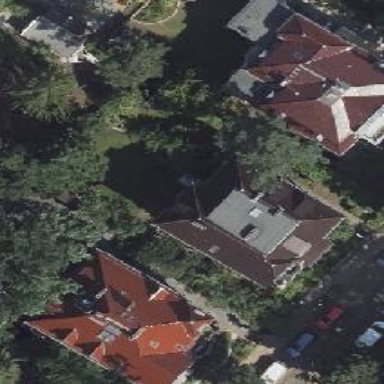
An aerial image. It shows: Hipped roof apartment building.